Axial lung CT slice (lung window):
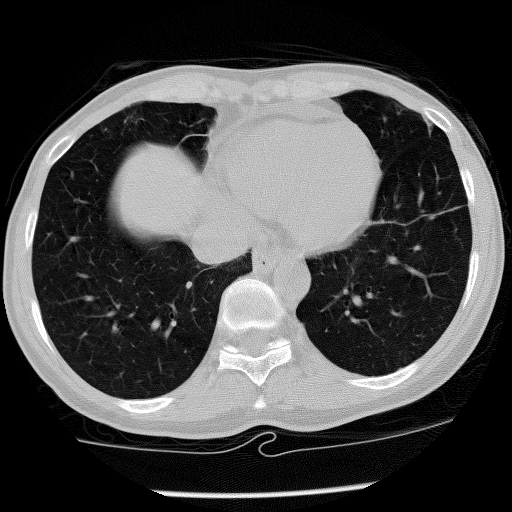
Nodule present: no